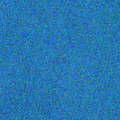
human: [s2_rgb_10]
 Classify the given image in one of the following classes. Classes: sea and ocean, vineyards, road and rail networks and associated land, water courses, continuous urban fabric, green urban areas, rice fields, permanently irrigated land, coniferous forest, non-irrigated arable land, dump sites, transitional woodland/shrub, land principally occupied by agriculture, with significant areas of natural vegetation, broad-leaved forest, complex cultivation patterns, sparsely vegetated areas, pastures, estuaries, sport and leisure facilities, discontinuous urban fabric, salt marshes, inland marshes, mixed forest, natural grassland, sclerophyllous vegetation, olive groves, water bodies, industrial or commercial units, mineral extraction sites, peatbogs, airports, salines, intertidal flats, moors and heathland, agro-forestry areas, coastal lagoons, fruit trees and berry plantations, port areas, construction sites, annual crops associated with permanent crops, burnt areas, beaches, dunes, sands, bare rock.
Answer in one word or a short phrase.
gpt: sea and ocean